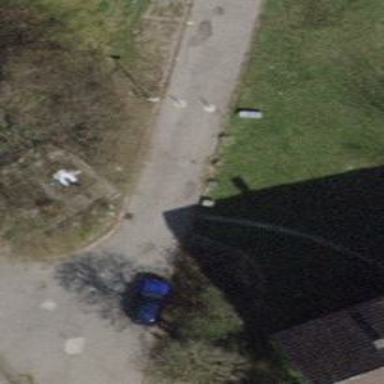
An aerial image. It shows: Bollard.